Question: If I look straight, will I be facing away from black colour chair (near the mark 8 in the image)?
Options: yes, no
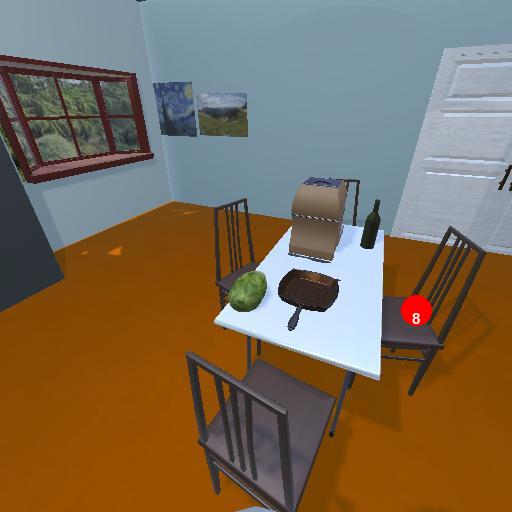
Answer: yes